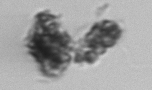
Label: detritus